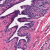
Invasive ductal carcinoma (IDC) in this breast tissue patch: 0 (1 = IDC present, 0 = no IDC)